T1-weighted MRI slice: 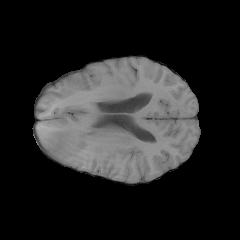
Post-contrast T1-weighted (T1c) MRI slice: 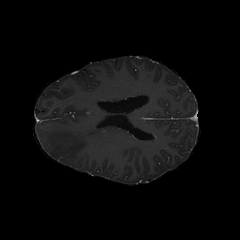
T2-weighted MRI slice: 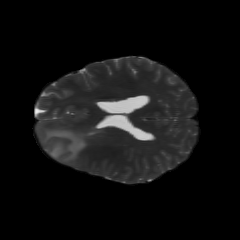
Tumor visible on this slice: yes